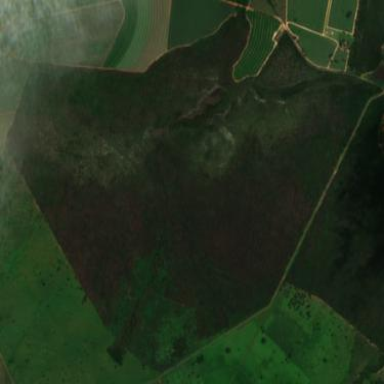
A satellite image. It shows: Cerrado woodland area filled with dense wood vegetation.